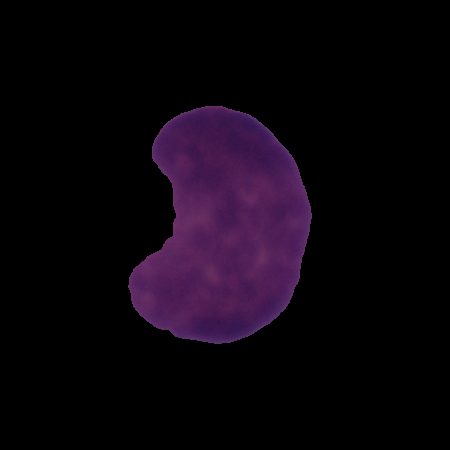
Label: cancer